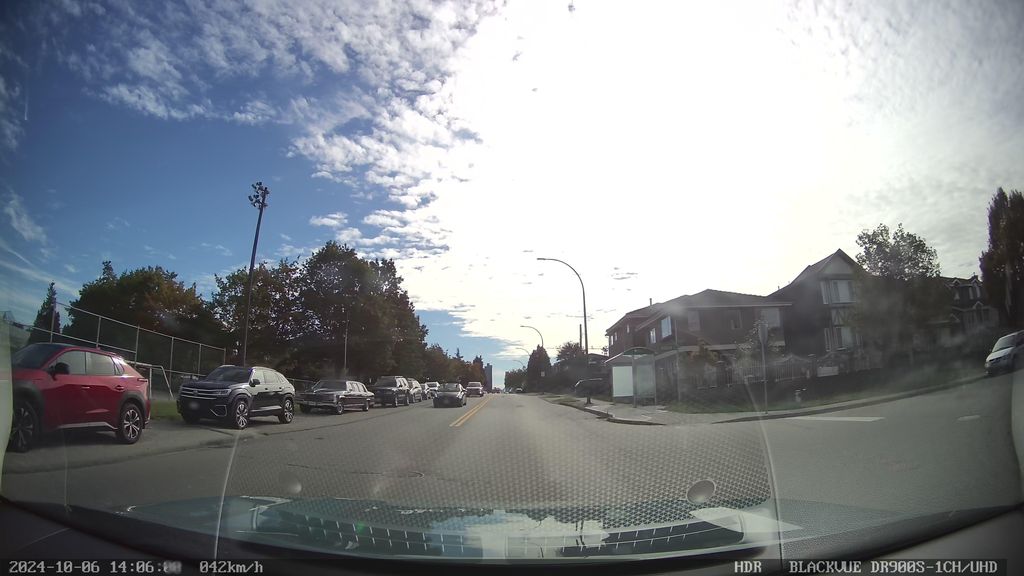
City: vancouver